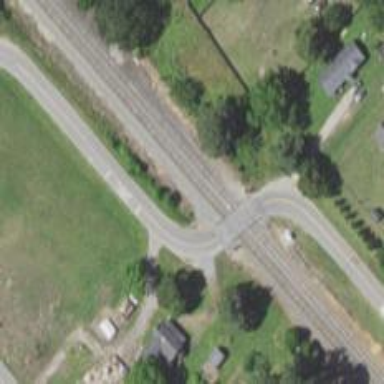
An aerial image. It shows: Level crossing on the railway with lights and gate.